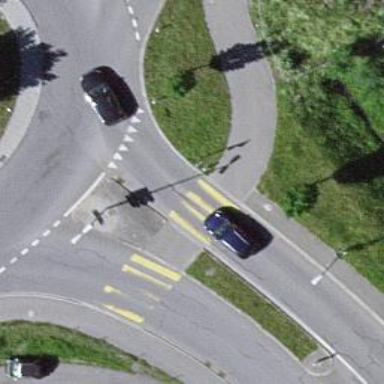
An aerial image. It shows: Bus stop with designated public transport stop position.